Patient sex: F
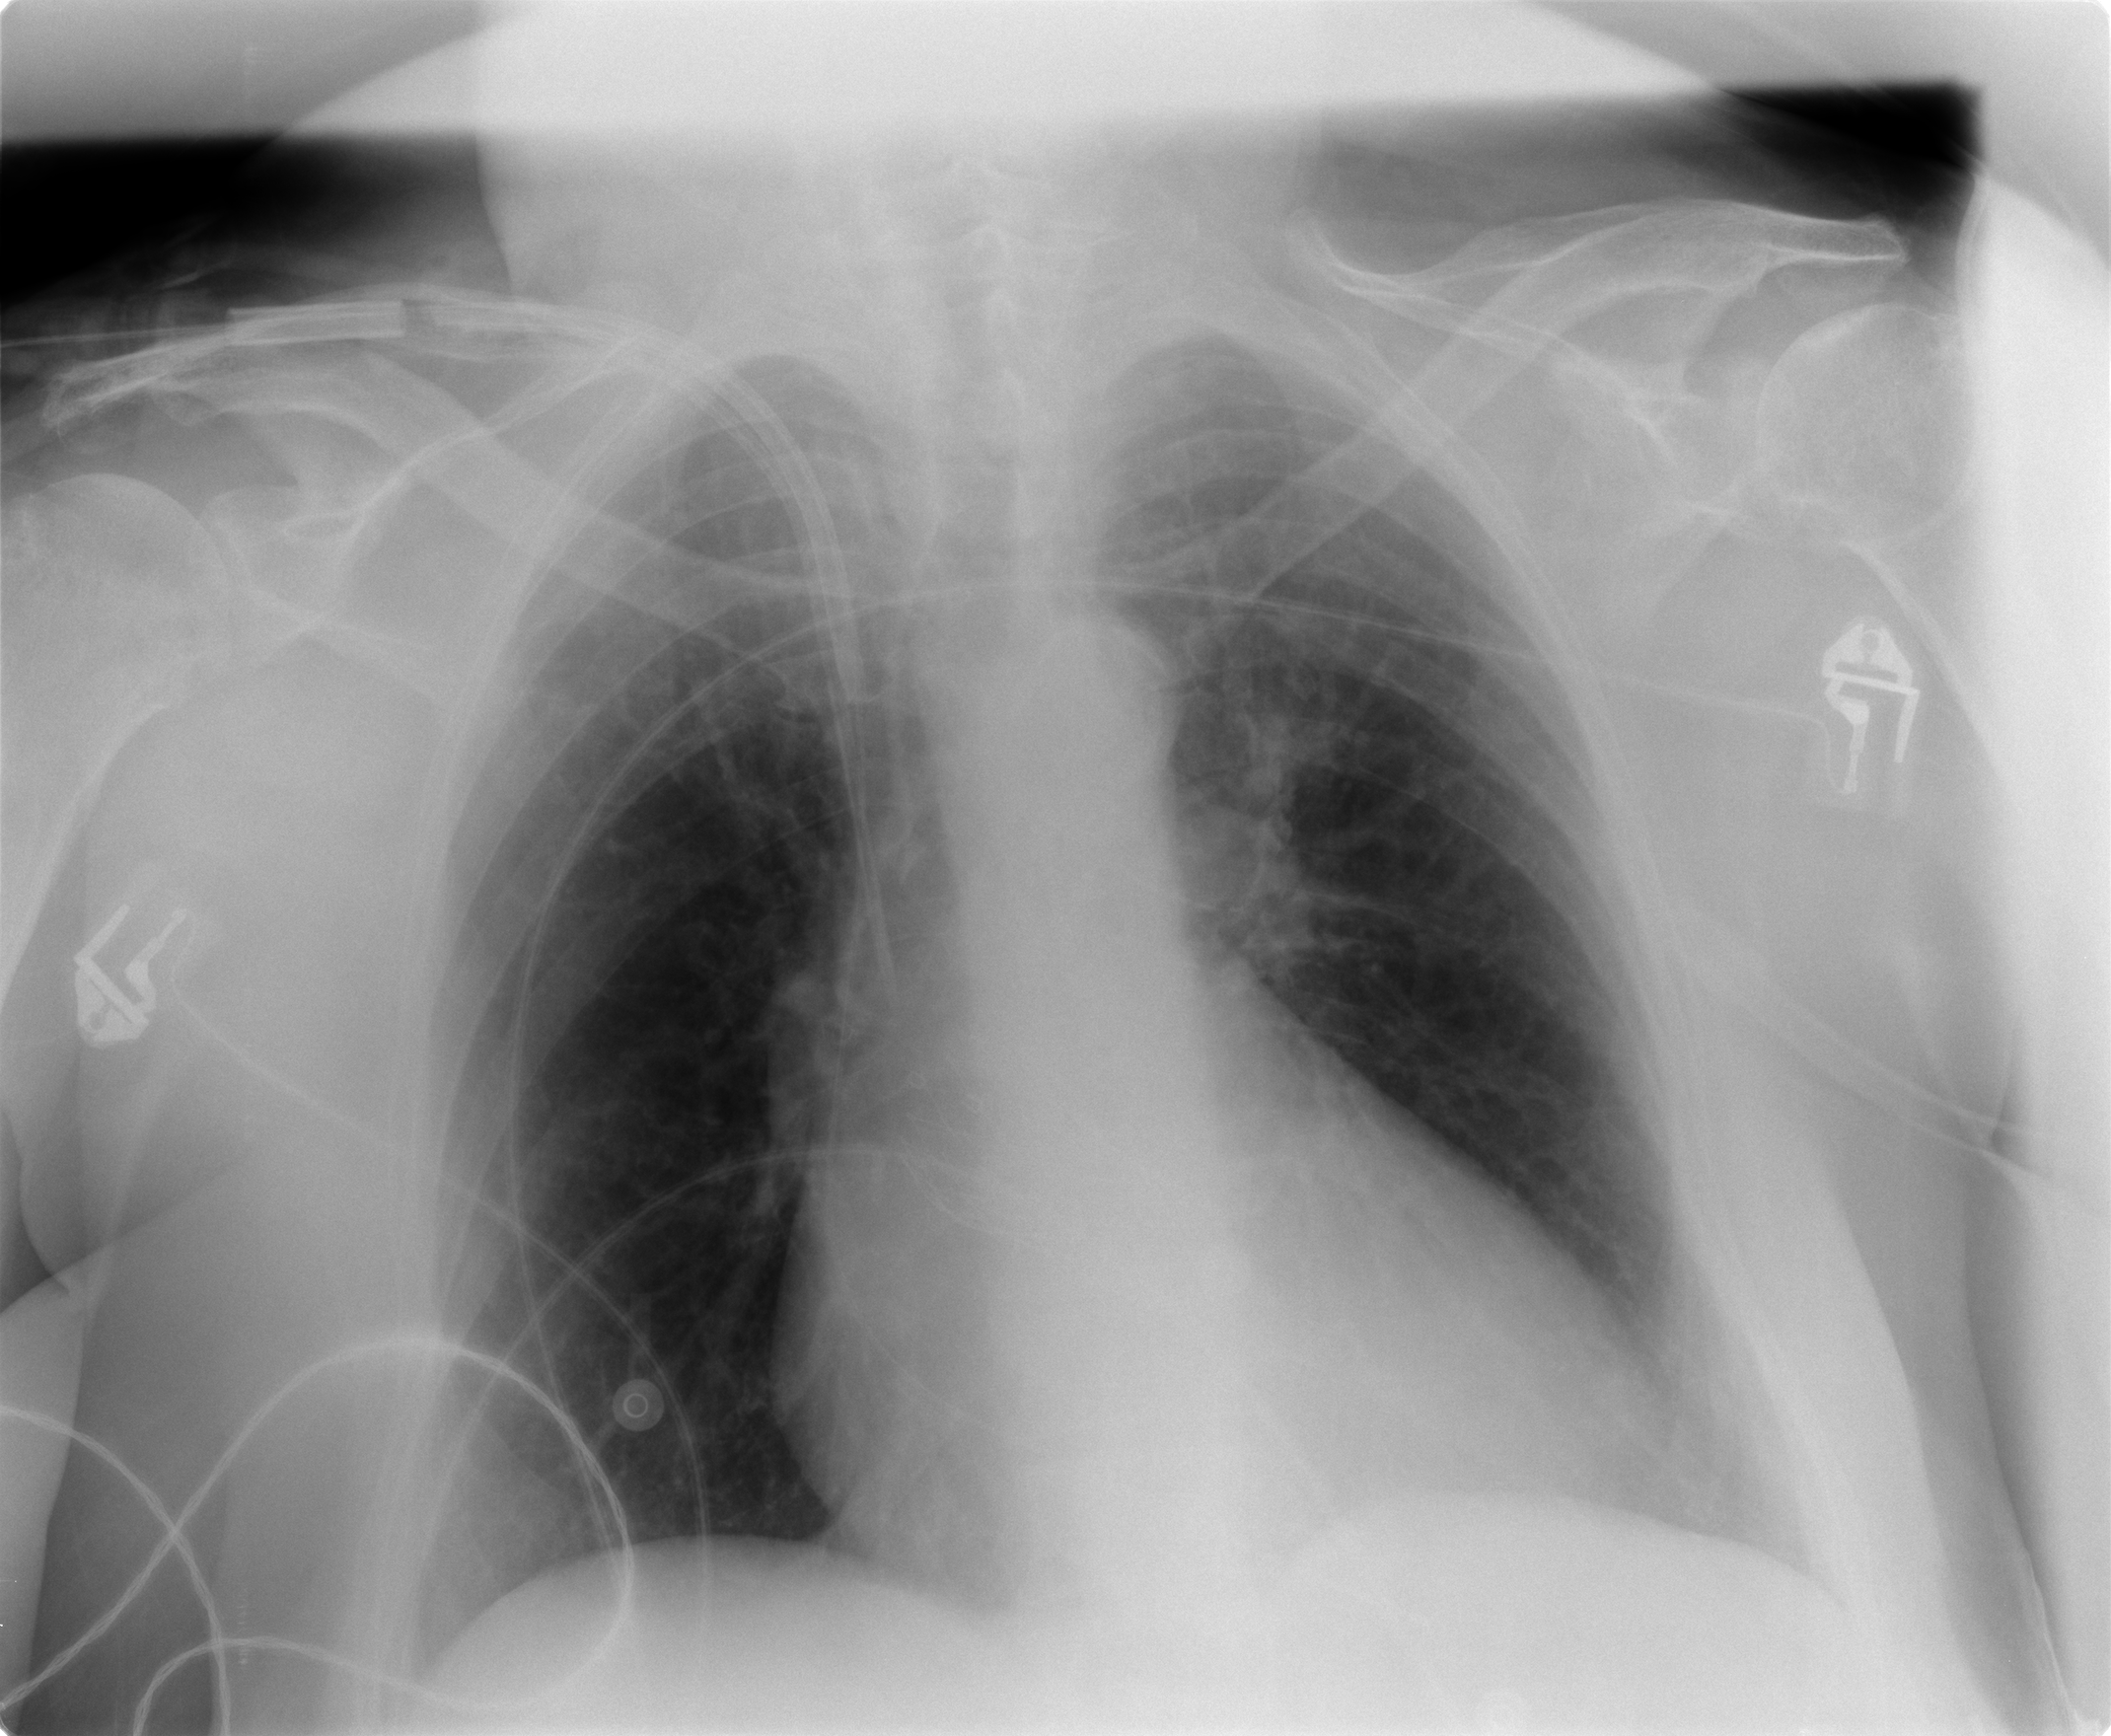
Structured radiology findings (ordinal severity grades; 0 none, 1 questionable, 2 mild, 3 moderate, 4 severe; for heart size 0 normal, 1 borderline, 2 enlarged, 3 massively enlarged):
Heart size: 2
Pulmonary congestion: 1
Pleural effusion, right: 0
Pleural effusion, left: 0
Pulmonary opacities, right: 0
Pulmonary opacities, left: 0
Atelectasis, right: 0
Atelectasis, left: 0